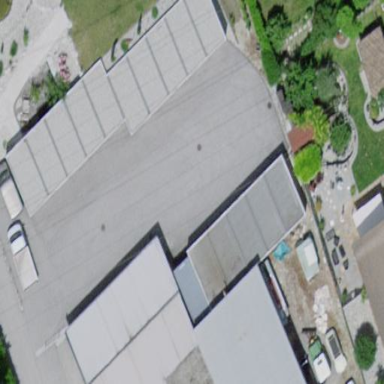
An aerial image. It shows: Group of garages.